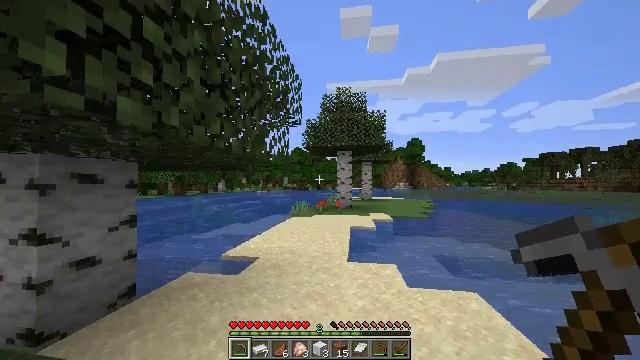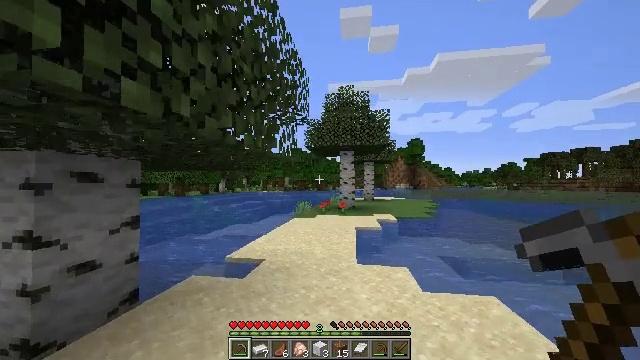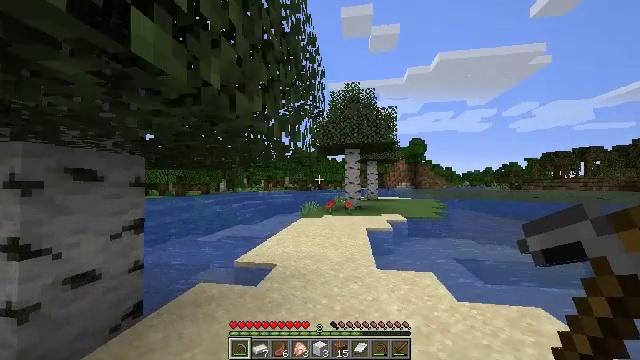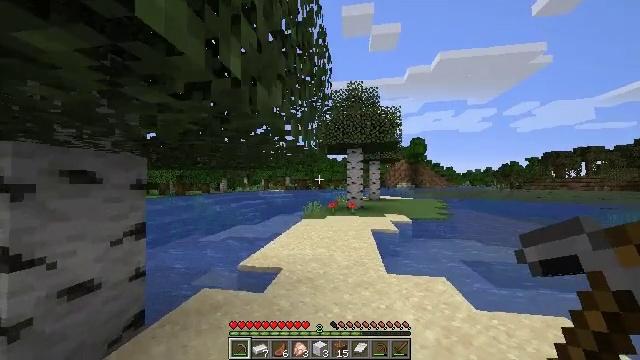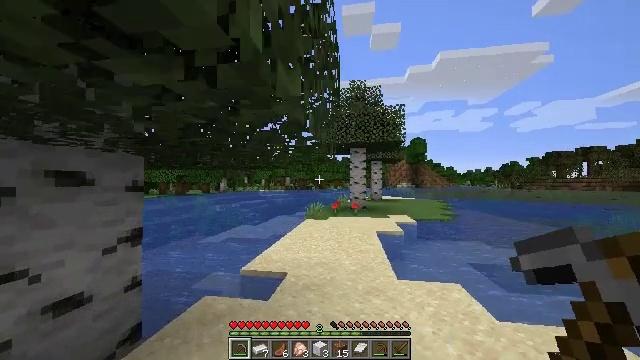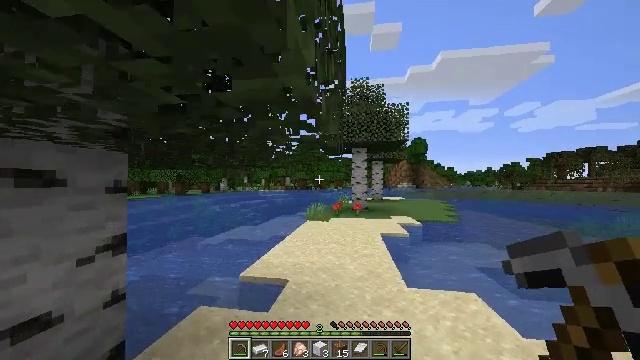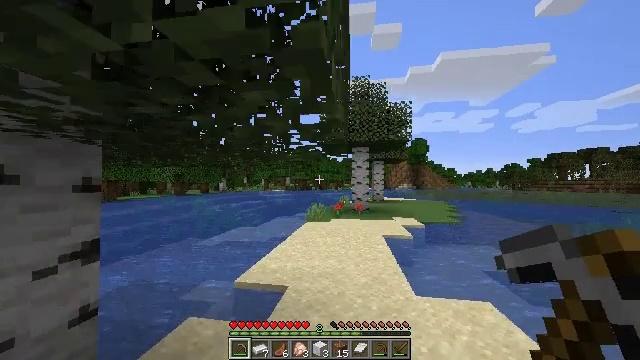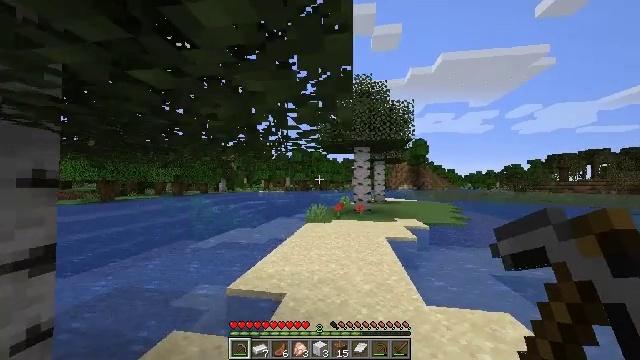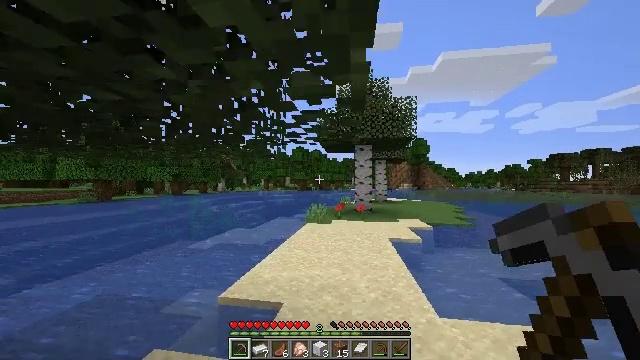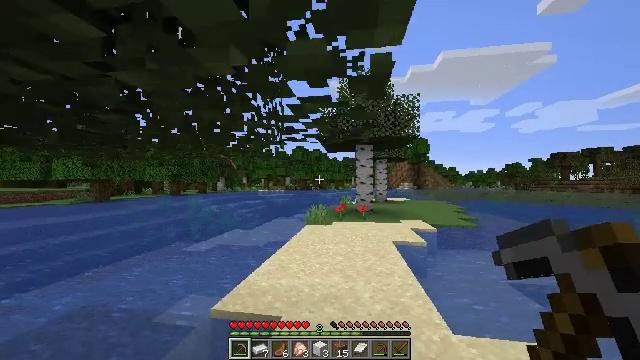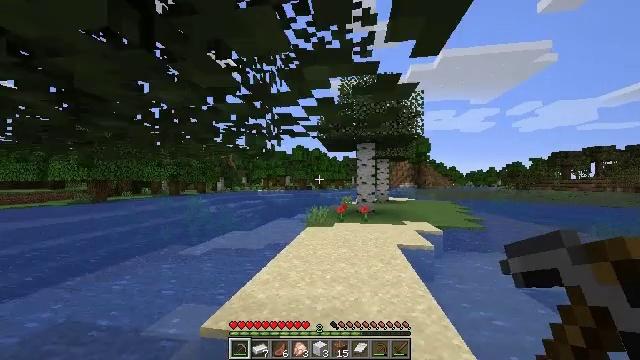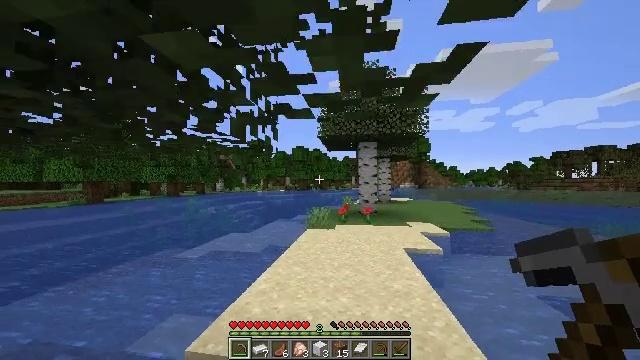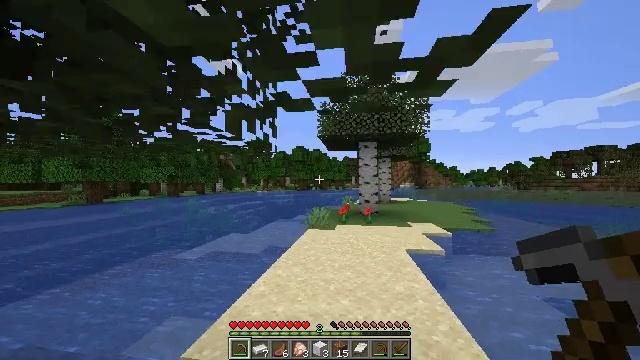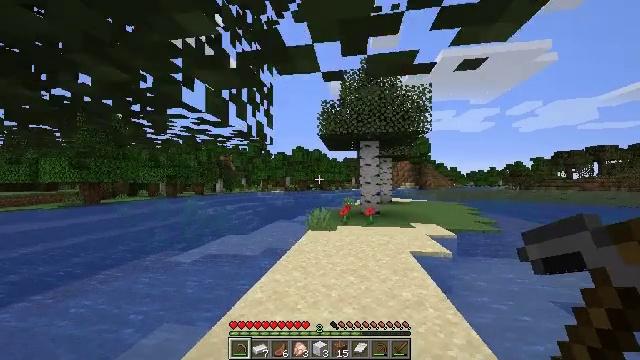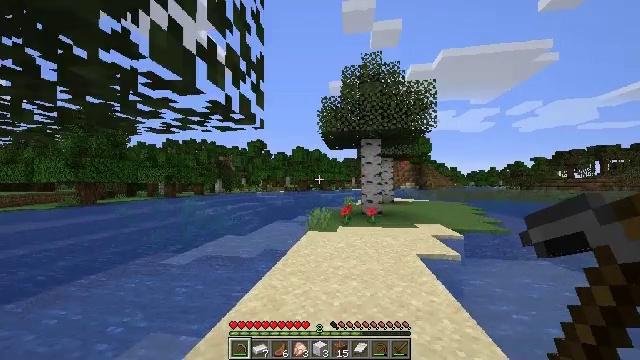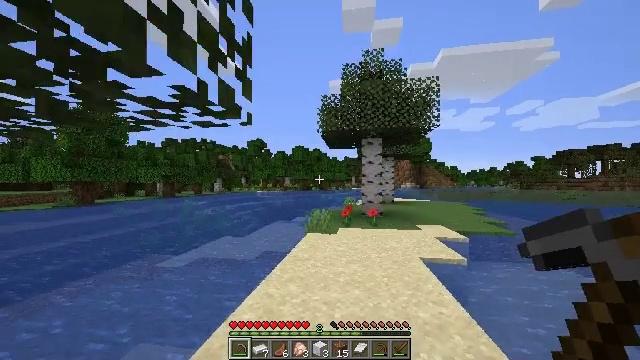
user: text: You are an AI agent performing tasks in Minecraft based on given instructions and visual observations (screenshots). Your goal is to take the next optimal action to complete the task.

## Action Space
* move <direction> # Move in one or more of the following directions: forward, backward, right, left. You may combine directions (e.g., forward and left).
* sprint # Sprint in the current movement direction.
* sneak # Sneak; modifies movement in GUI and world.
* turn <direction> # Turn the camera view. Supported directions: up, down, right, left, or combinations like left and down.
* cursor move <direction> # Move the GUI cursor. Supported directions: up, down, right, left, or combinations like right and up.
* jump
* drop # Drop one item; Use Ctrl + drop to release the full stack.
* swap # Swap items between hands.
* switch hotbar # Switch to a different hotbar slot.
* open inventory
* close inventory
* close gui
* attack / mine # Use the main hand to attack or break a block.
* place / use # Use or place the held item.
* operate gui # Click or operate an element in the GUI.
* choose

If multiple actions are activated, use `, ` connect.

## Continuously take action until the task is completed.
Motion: motion action
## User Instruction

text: Break the chest to retrieve items inside.
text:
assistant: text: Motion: move forward and move left
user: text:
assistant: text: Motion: move forward and move left
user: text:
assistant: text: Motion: move forward and move left
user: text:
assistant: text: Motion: move forward
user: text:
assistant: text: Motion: move forward
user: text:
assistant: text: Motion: move forward
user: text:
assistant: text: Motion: move forward
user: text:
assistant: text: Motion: move forward
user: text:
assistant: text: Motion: move forward
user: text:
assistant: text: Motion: move forward
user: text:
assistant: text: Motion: move forward
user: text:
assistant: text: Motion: move forward
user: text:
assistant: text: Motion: move forward
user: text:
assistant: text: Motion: move forward
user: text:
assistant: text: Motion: move forward
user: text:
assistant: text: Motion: move forward
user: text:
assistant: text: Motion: move forward
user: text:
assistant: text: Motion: move forward
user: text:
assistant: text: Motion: move forward
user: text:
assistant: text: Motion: move forward
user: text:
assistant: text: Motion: move forward
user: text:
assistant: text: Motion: move forward
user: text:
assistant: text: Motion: move forward
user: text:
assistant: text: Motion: move forward
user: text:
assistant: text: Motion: move forward
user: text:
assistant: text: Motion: move forward
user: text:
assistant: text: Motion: move forward
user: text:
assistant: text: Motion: move forward
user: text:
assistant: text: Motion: move forward
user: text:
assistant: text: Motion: move forward